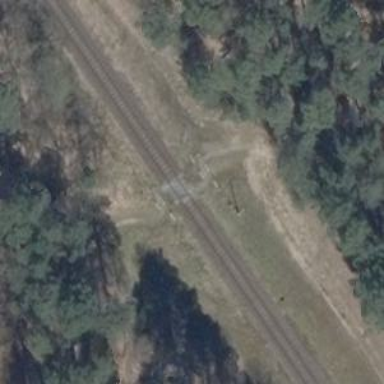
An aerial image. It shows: Level crossing along the railway.